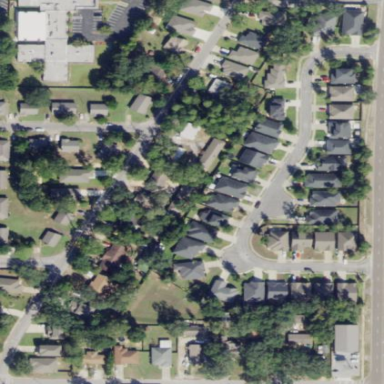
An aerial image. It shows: Residential area composed of single-family homes.